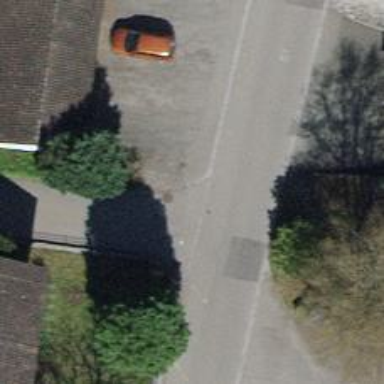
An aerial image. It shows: Residential road with asphalt surface and no sidewalk.